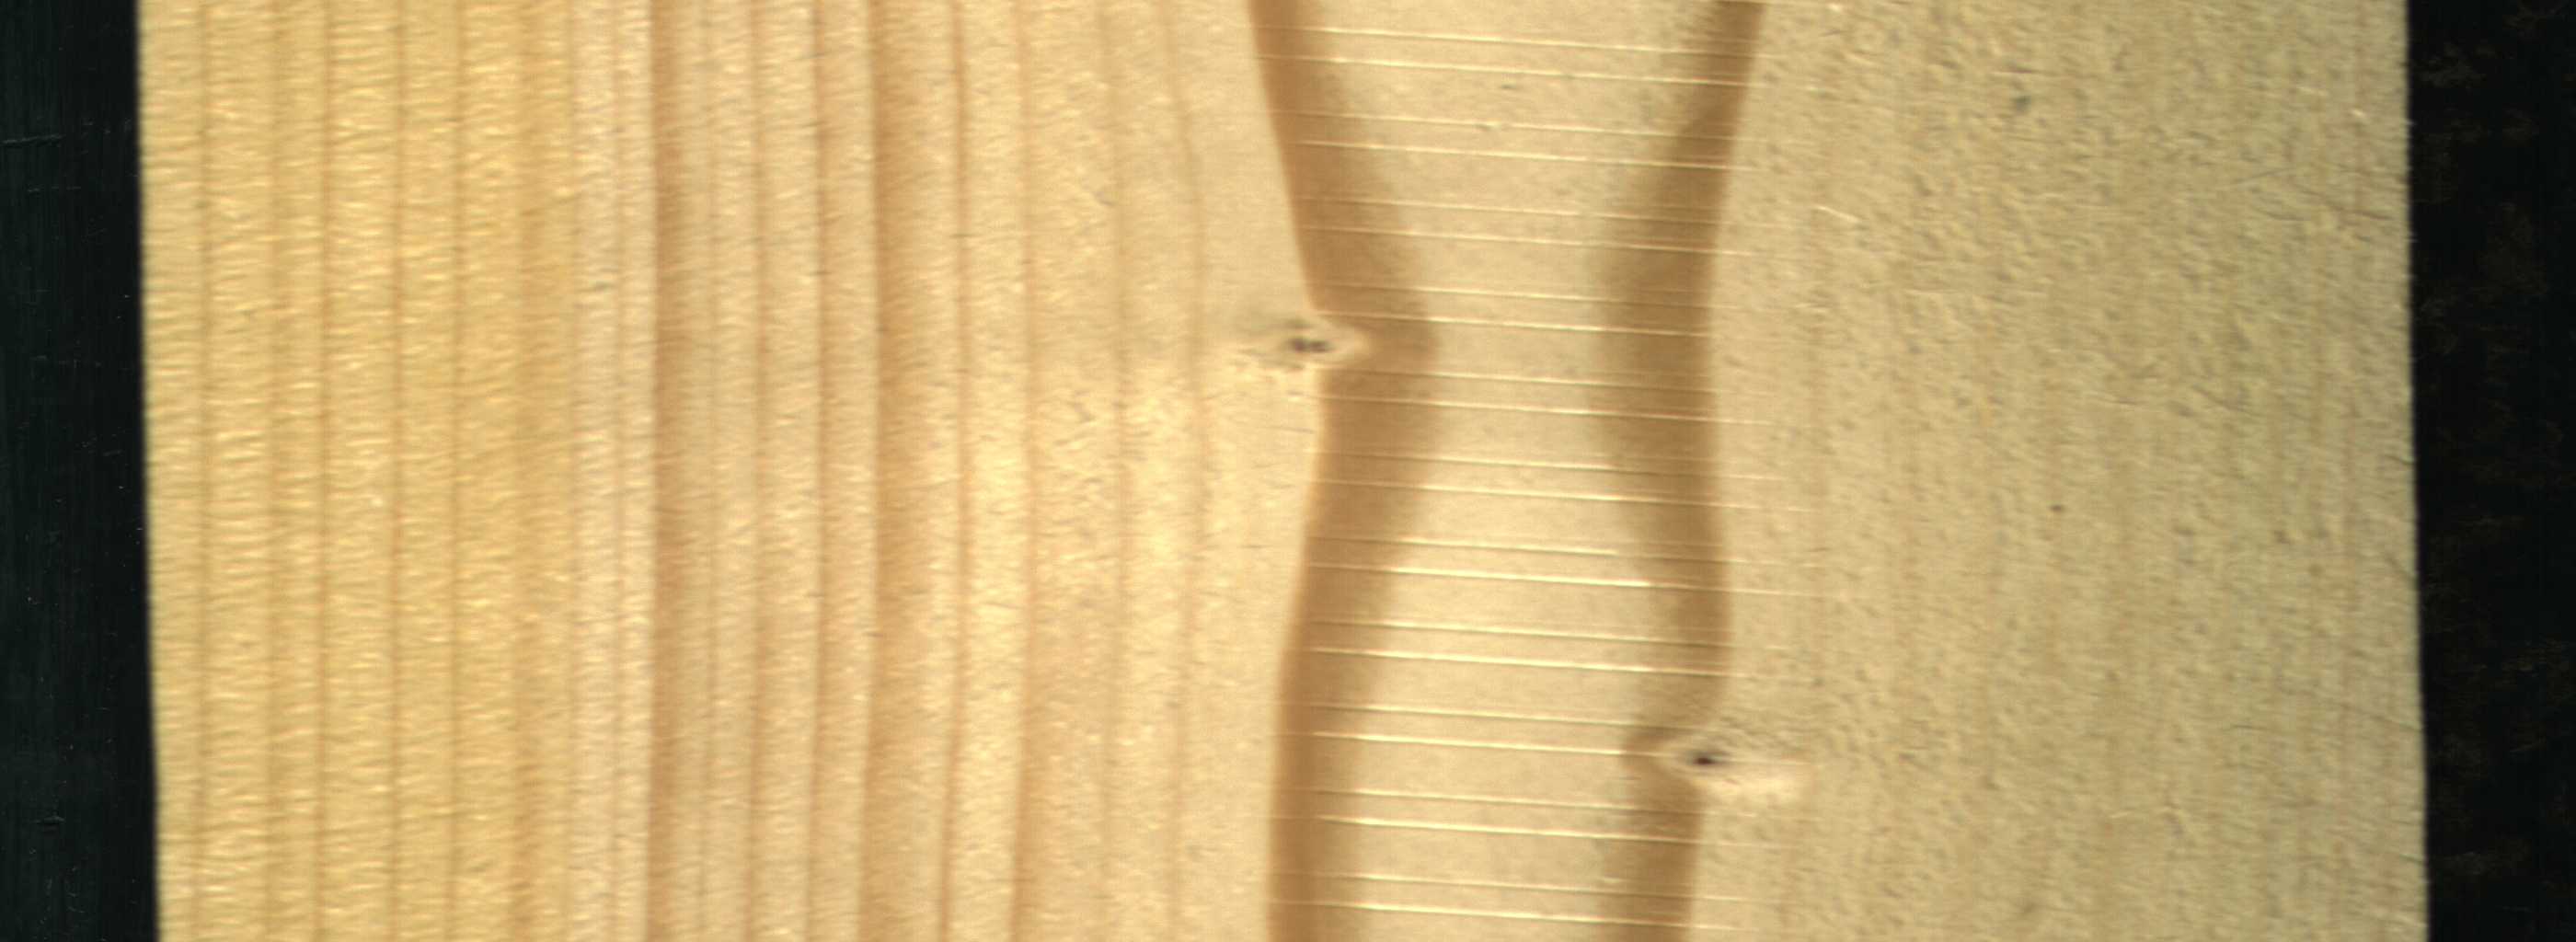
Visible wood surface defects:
Quartzity
Quartzity
Live_Knot
Live_Knot